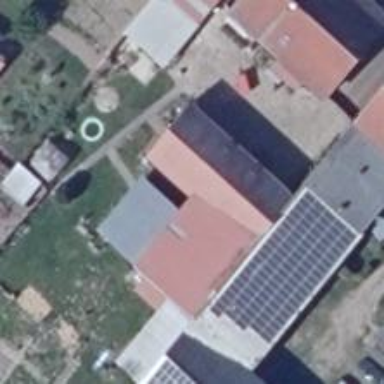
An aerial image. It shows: Solar photovoltaic panel generating electricity. It is small installation located on building.